Chest X-ray:
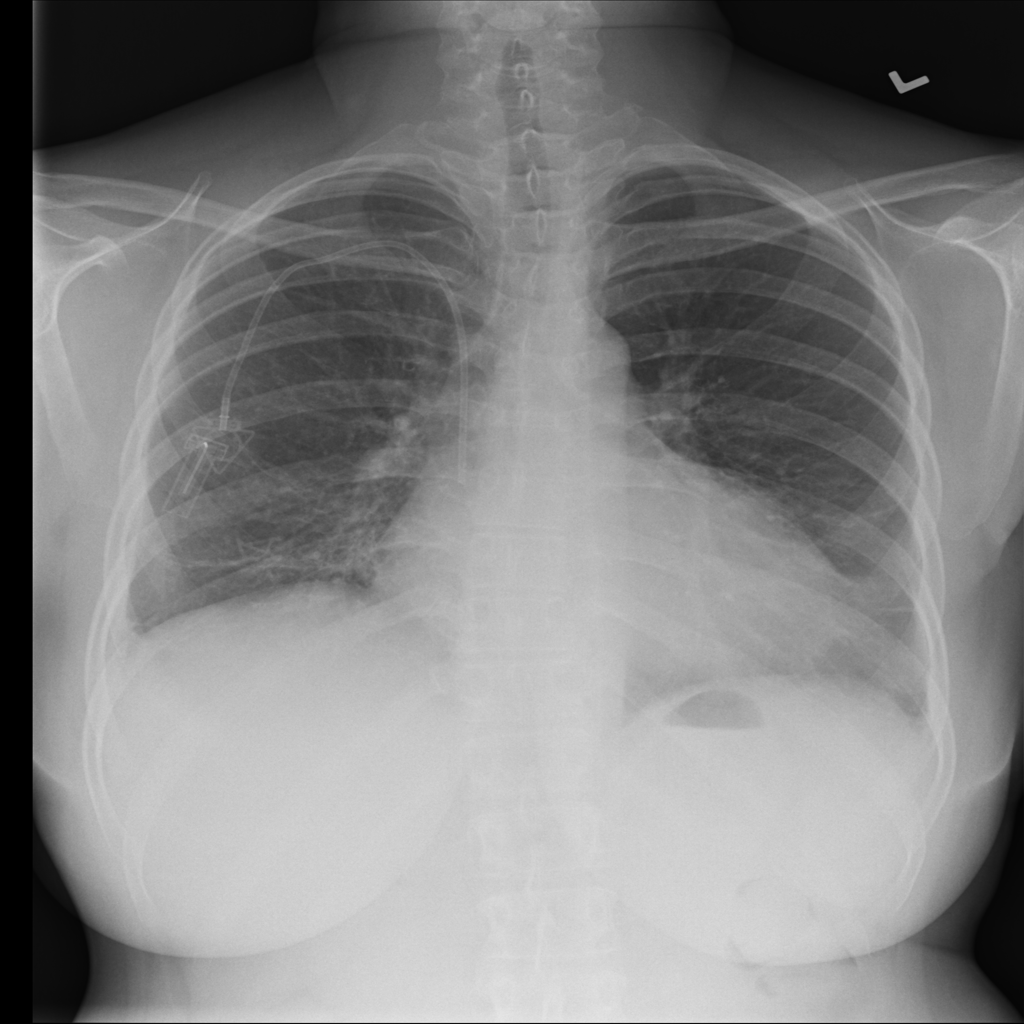
Findings: Cardiomegaly, Consolidation, Pleural Thickening, Fibrosis
No abnormal finding: no